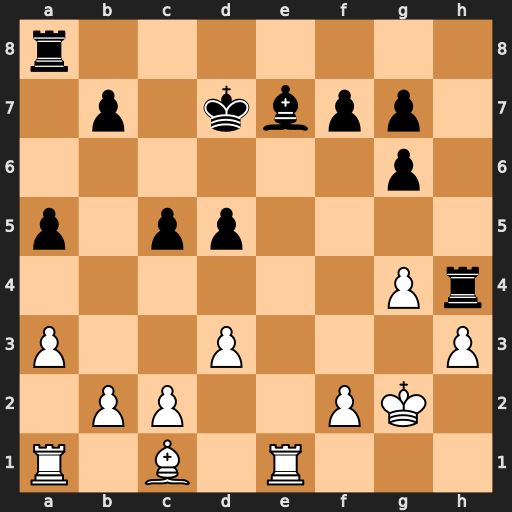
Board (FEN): r7/1p1kbpp1/6p1/p1pp4/6Pr/P2P3P/1PP2PK1/R1B1R3
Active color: w
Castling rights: -
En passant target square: -
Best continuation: Rxe7+ Kxe7 Bg5+ Kd7 Bxh4